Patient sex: M
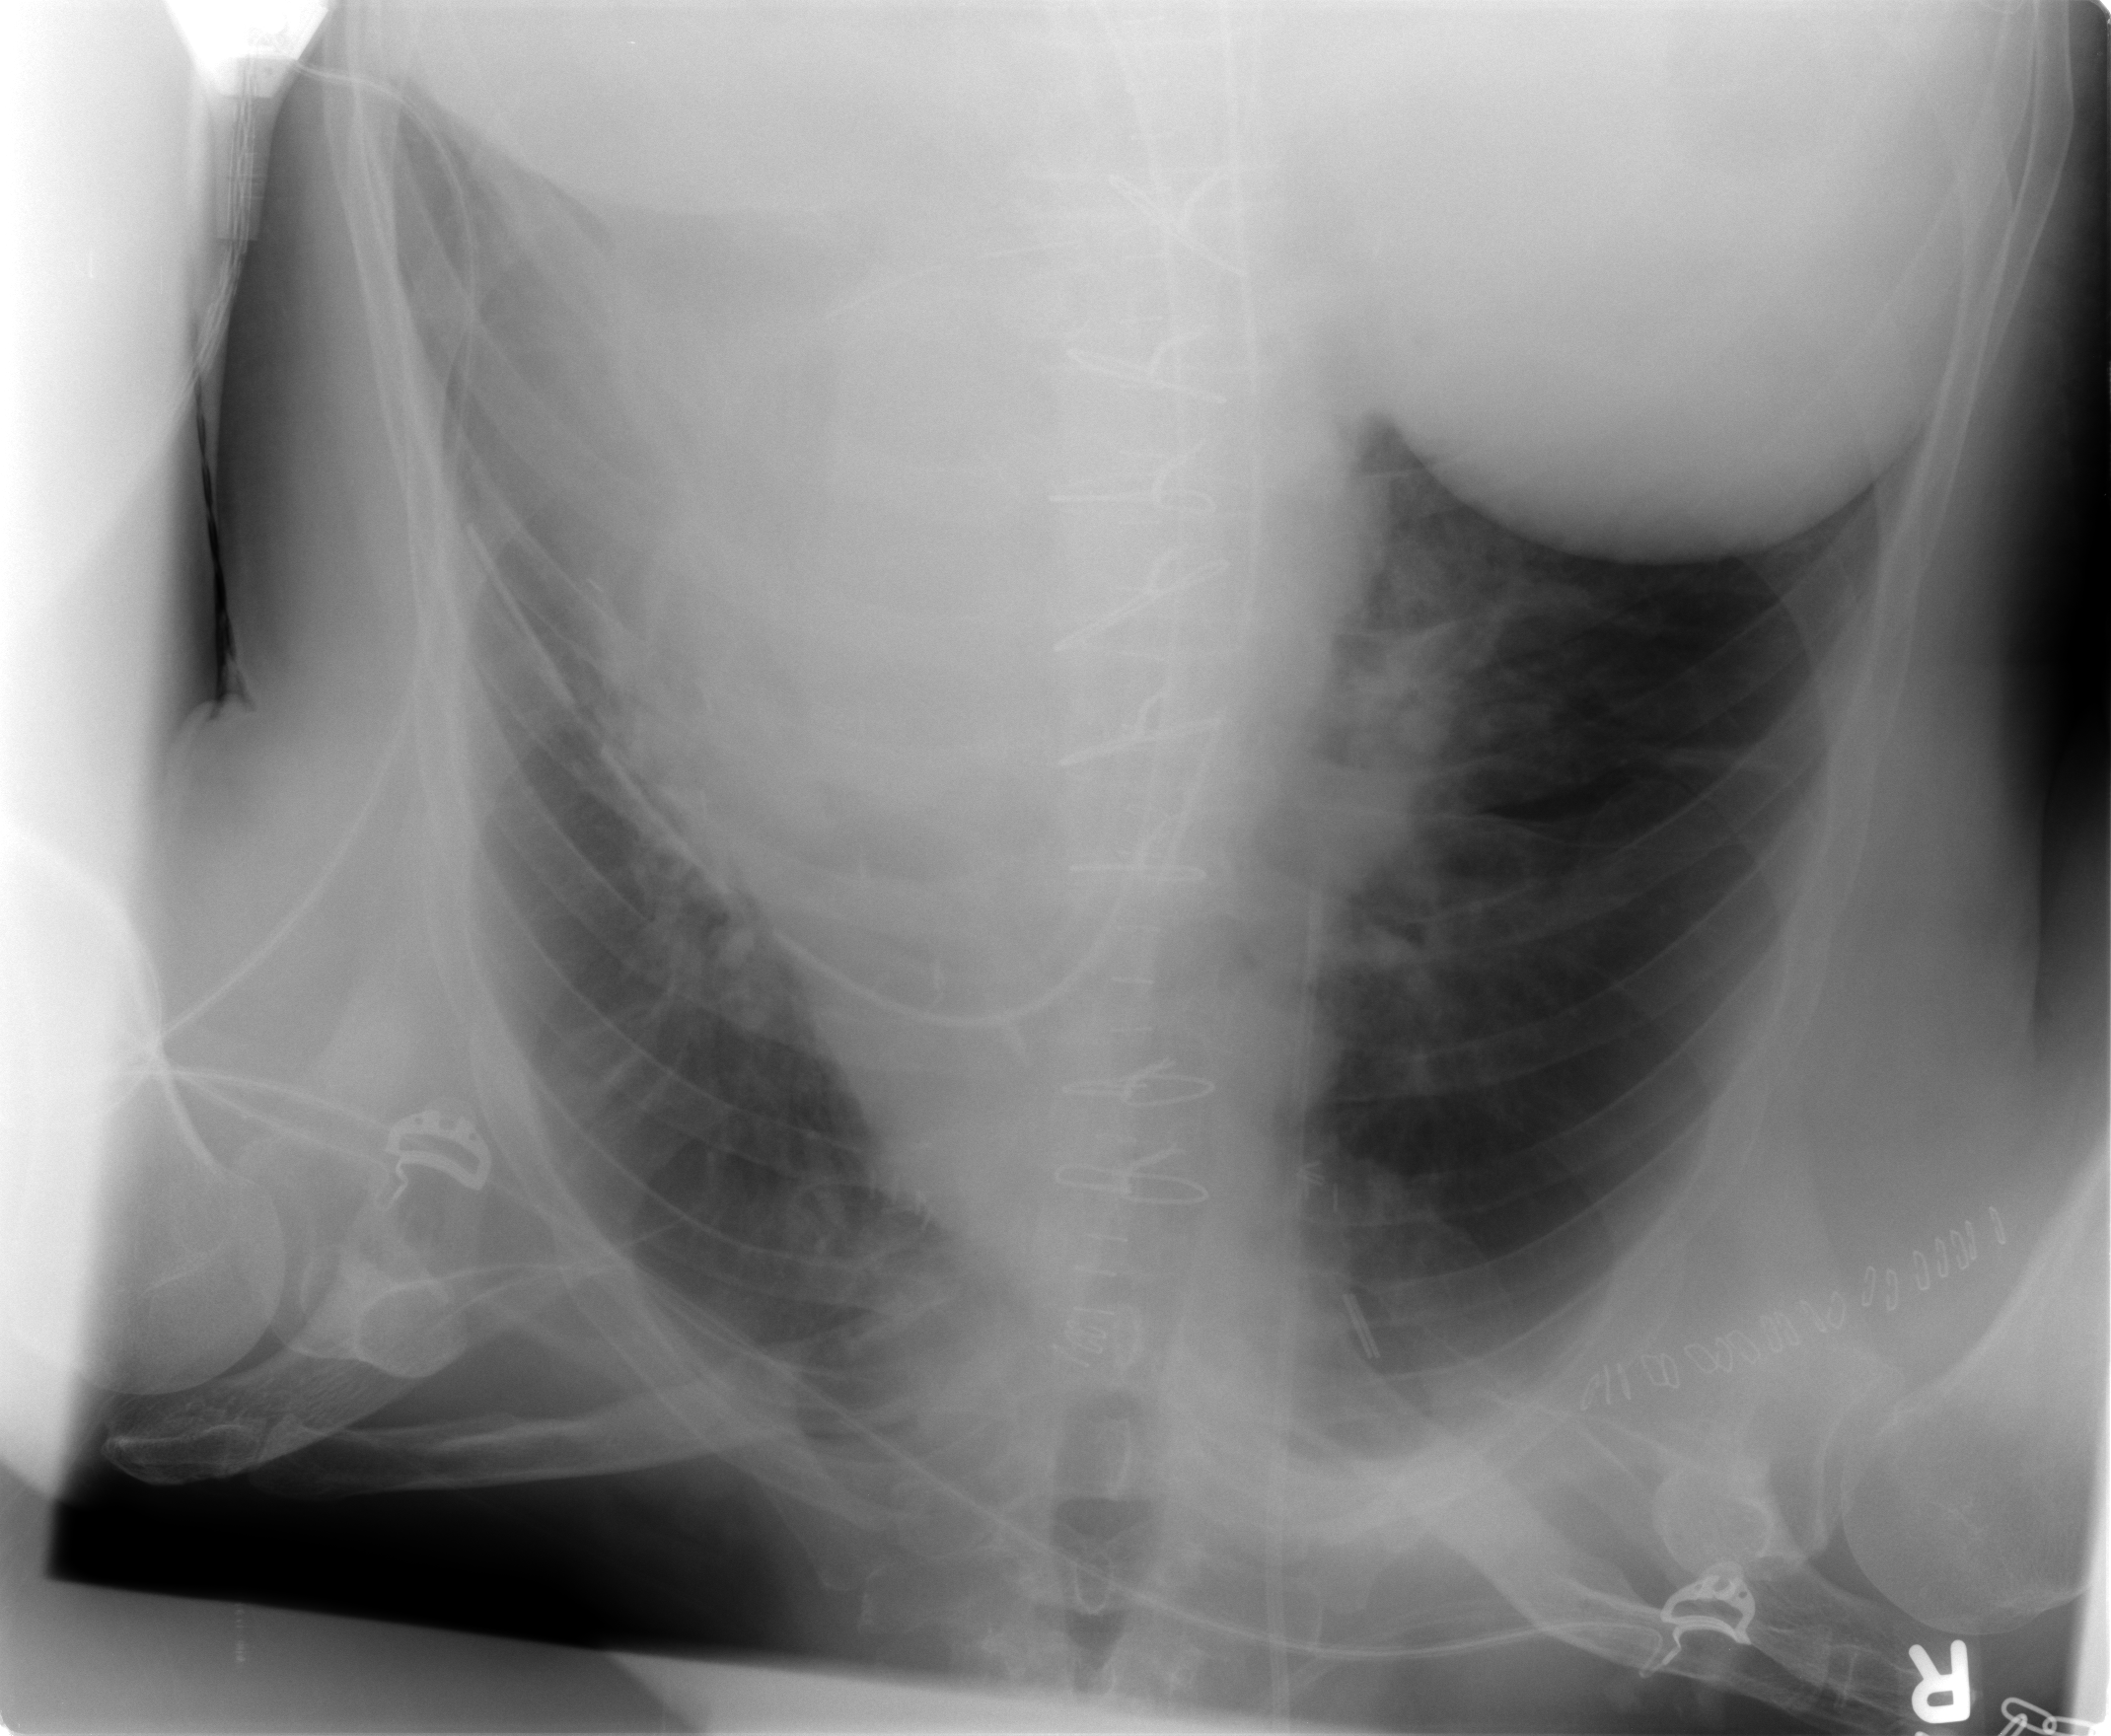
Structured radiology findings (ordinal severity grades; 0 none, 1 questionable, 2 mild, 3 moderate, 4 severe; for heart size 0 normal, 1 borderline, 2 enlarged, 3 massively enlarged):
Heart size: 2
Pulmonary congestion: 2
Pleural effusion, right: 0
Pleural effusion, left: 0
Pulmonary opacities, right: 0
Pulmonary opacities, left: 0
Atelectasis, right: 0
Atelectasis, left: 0